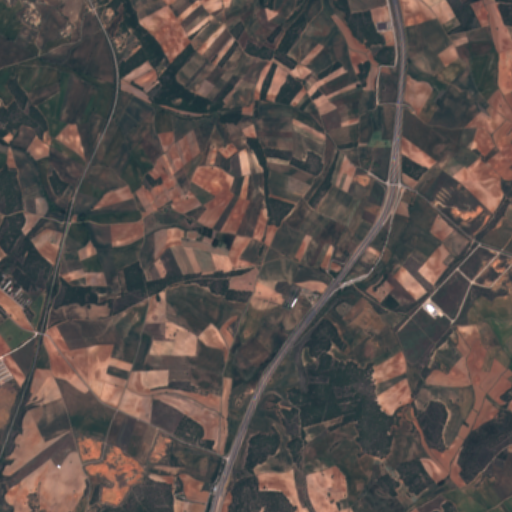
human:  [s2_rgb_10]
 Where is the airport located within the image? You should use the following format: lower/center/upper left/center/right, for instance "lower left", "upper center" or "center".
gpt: The airport is located in the lower left of the image.
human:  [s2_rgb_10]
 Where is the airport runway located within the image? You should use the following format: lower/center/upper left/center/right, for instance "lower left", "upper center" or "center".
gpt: The airport runway is located in the lower left of the image.
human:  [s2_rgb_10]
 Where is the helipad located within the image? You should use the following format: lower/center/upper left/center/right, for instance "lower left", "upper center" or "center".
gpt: The helipad is located in the lower left of the image.
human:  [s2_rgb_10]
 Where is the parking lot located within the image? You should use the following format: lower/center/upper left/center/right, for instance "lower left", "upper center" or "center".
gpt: The parking lot is located in the upper right of the image.
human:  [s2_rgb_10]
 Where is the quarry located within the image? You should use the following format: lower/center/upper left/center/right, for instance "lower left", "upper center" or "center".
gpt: The quarry is located in the lower left of the image.
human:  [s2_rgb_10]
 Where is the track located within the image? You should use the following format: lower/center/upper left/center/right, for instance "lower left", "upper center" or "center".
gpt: There is no track in the image.